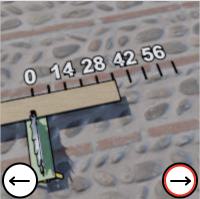
Task: length
Answer: 35
First scale value: 14.0